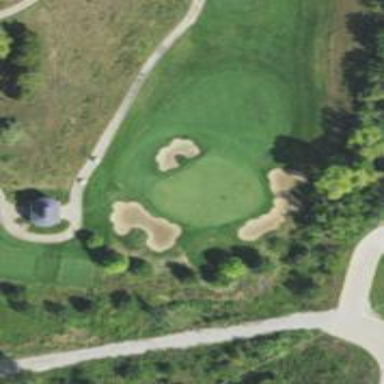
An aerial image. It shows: Grassy area designated as golf fairway.